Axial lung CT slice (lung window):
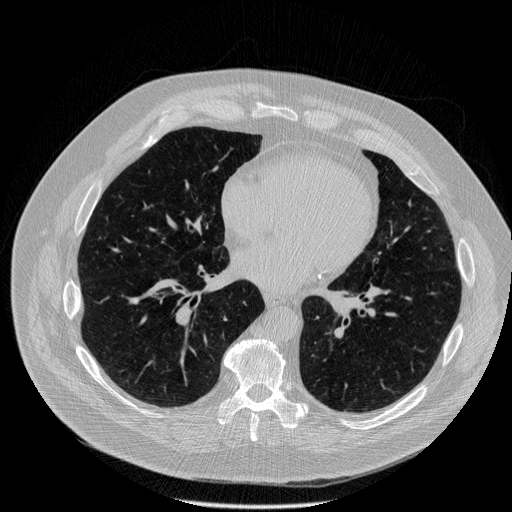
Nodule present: no